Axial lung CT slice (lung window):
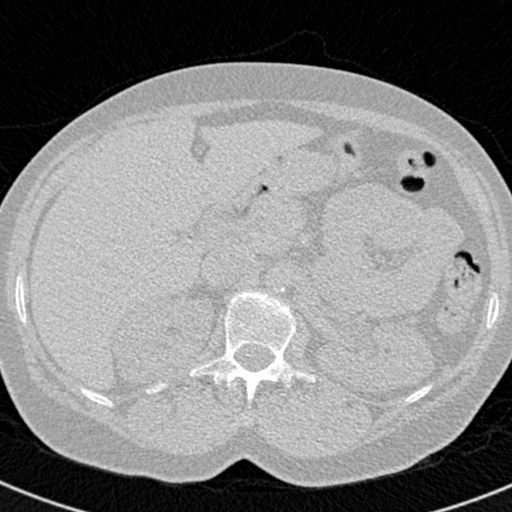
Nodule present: no